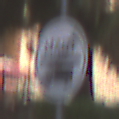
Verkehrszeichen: EndeMautpflicht
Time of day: MorningAfternoon
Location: Outdoor (Suburban)
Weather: PartlyCloudy
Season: NotSpecified
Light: Natural